Interaction volume radius: 10 \u00c5
Interaction volume height: 10 \u00c5
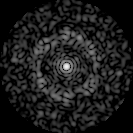
Disorder parameter: 0.7975